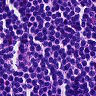
Metastatic tissue present: no